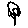
Label: flower